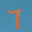
Label: 7